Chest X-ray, PA view. Patient: 27 years old, sex M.
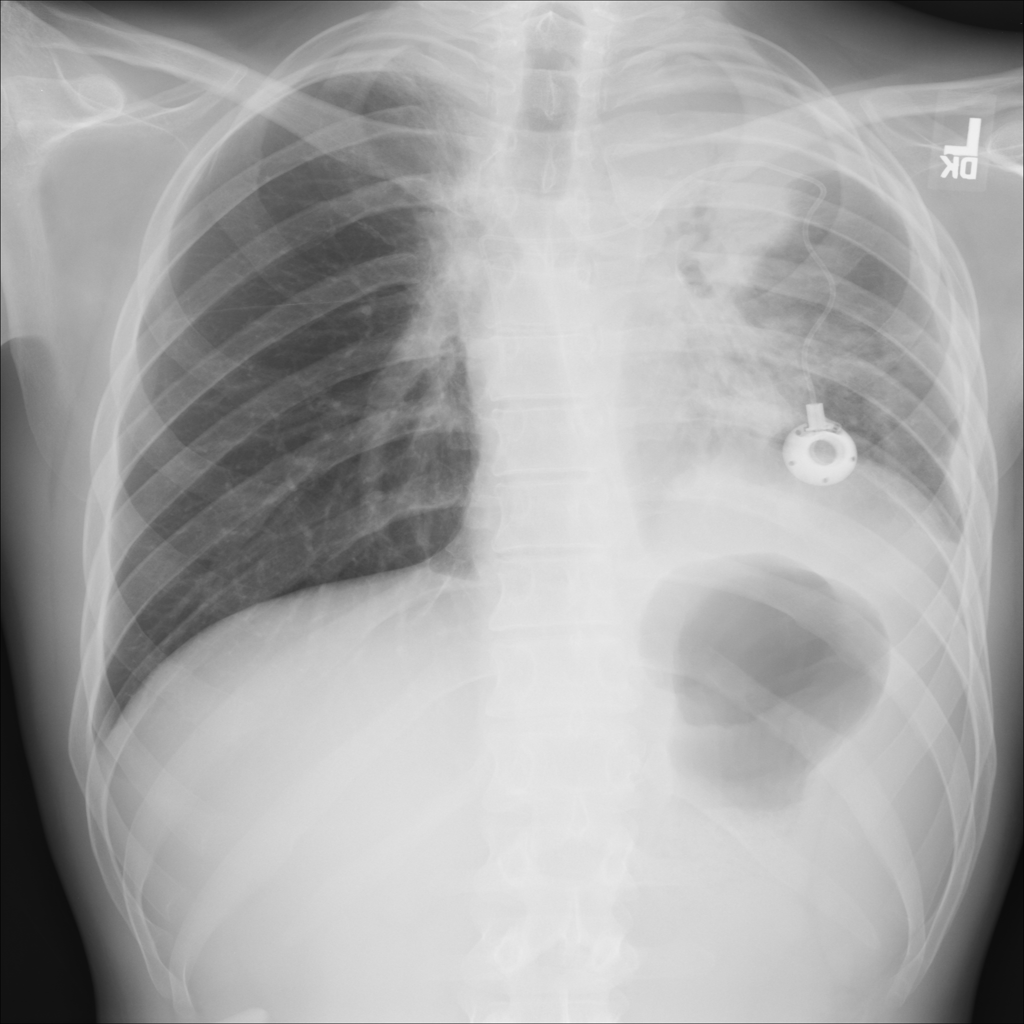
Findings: Infiltration